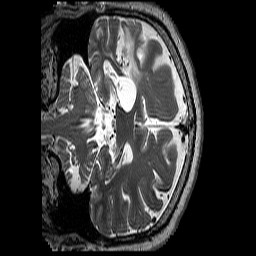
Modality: T2w
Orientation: coronal
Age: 55
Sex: male
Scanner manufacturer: siemens
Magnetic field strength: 3 T
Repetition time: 3.2 s
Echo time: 0.354 s